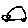
Label: car